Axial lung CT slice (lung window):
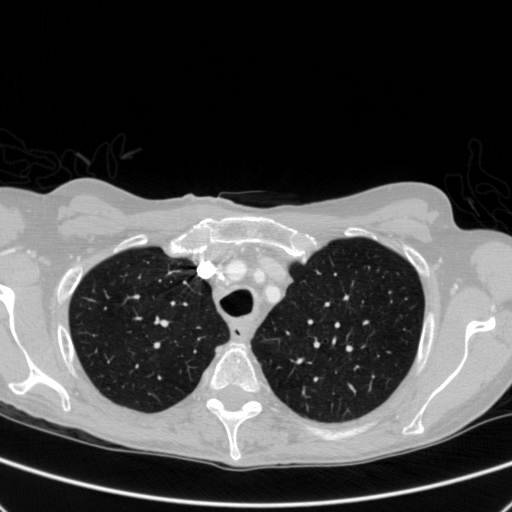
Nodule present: no